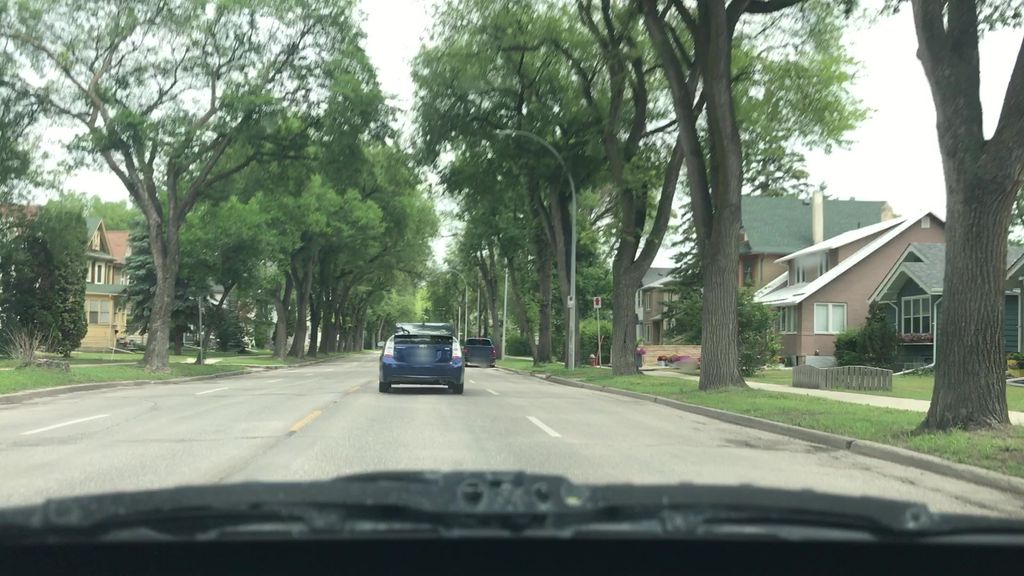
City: winnipeg